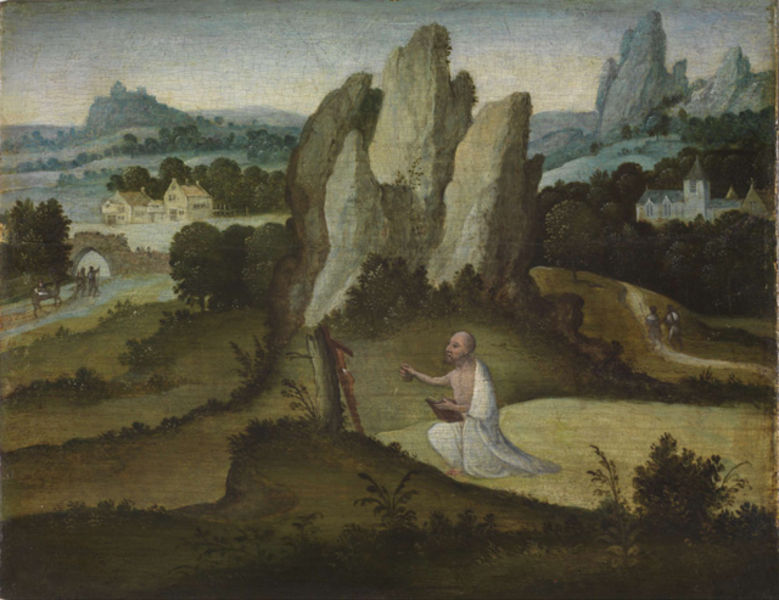
Titel: Felslandschaft mit dem büßendem Heiligen Hieronymus
Künstler: Joachim Patenier
Standort: Karlsruhe
Institution: Staatliche Kunsthalle Karlsruhe
Schlagwörter: baum, berg, blau, felsen, gemälde, himmel, mann, nackt, umhang, wasser, weiß, aquarell, bäume, fluss, grün, landschaft, menschen, see, stadt, braun, fussgänger, grau, holz, männer, pastell, strasse, szene, gebäude, gras, haus, schloss, tier, tuch, weg, wiese, zaun, beige, malerei, bart, bibel, inkarnat, mensch, tragen, herr, bach, ferne, horizont, häuser, hügel, natur, weite, brücke, busch, büsche, einsam, kirche, pfad, sträucher, wege, wiesen, figur, gewand, mantel, paar, person, pflanzen, tal, wald, esel, pferd, landschft, bogen, ort, perspektive, stab, ernte, berge, fels, gebirge, klippen, dorf, mauer, bauernhof, hof, schlacht, glatze, maler, knie, tor, ruine, buch, burg, kloster, kreuz, religion, torbogen, einöde, wälder, knien, beten, gebet, malen, himme, graugrün, christus, grab, jesus, buschwerk, toga, wanderer, kniend, mittelalter, knieen, priester, kruzifix, mönch, gehöft, stadtmauer, heiliger, fernsicht, opfer, anbeten, maria, anbetung, betend, reisende, gabe, baumstumpf, josef, kamel, askese, eremit, überschau, landchaft, pilger, hieronymus, einsiedler, farm, kniet, inri, wallfahrt, beter, dromedar, pflnazen, kruzifixus, büßer, antonius, buße, schlss, 1800, beücke, am weg, erimit, betzer, wanderewg